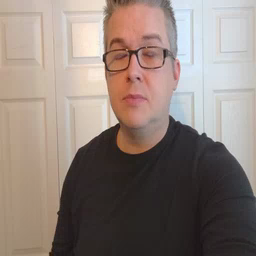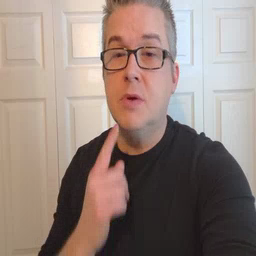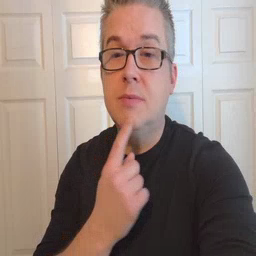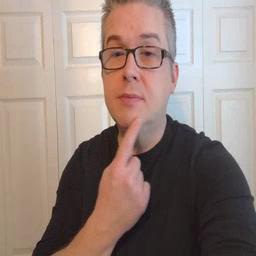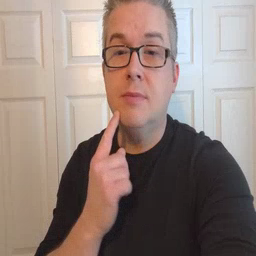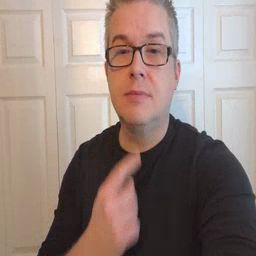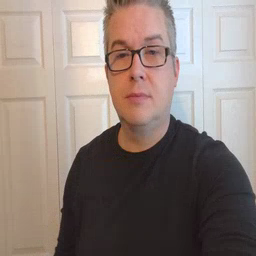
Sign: chin